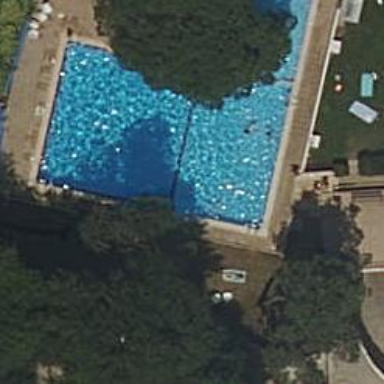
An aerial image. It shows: Swimming pool located in leisure land.